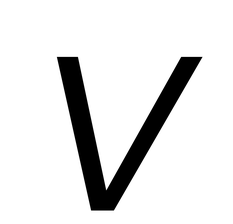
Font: Poppins-LightItalic